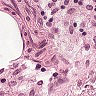
Metastatic tissue present: no